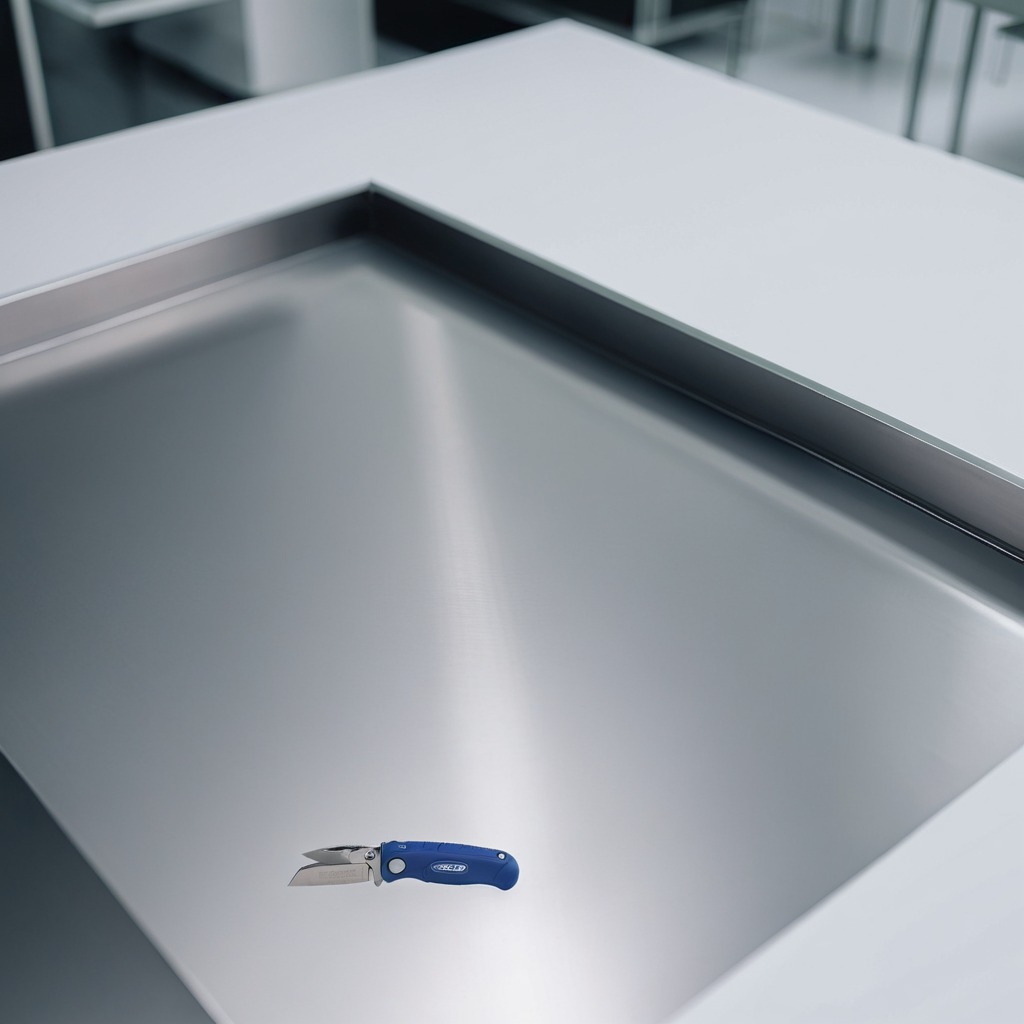
A utility knife is lying on the stainless steel table.